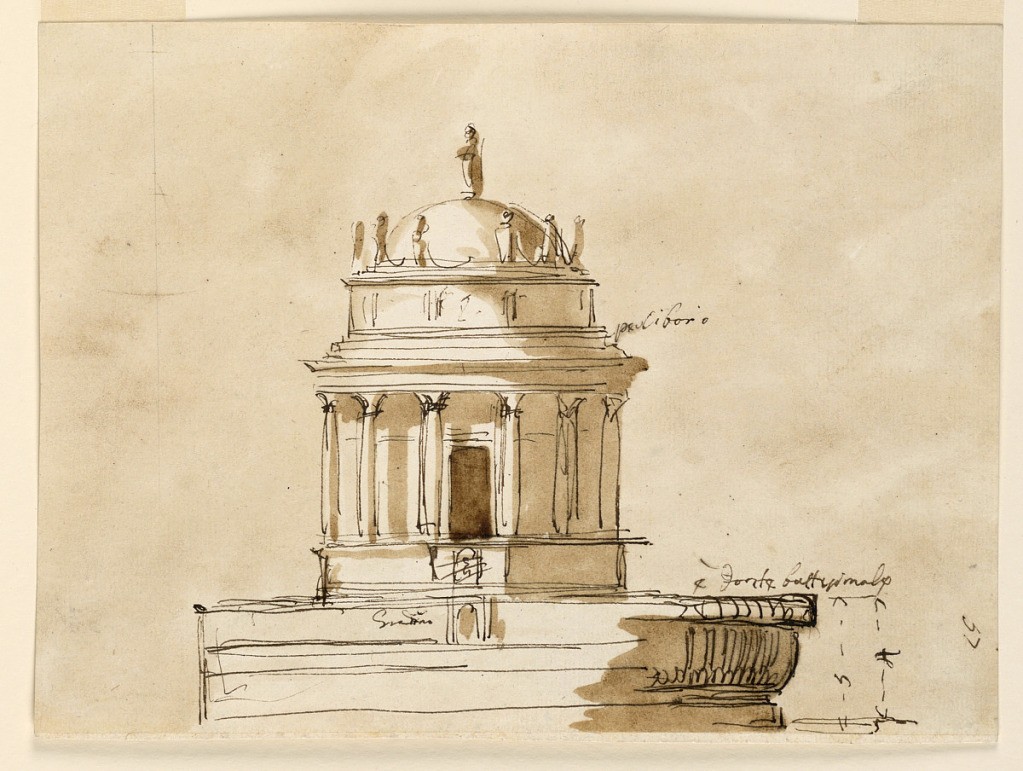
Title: Design for a Tabernacle and a Baptismal Font
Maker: Giuseppe Valadier, Italian, 1762–1839
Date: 1746-1809
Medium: Pen and brown ink, brush and brown wash, graphite on lined off-white laid paper
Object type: Drawing
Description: Upon steps, stands the tabernacle, shaped like a circular temple, with six columns supporting the entablature, and a door in the wall. Above are moldings, a drum, and a dome with a figure on top. At the foot of the dome stand six hermae or figures, and others similar to them, connected by some object hanging semicircularly. At the right end of the steps is a part of a bowl, with the indication of its height. Colored background.